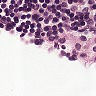
Metastatic tissue present: no